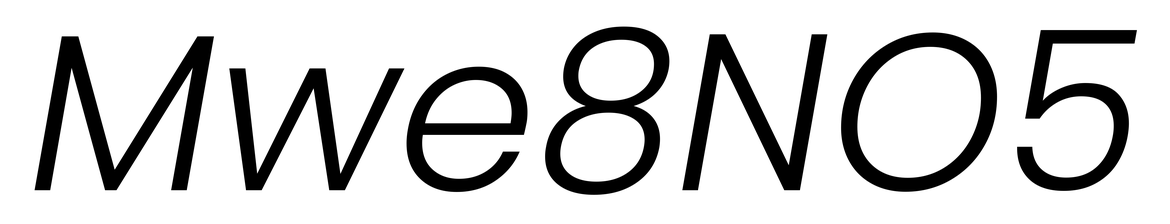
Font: Poppins-LightItalic